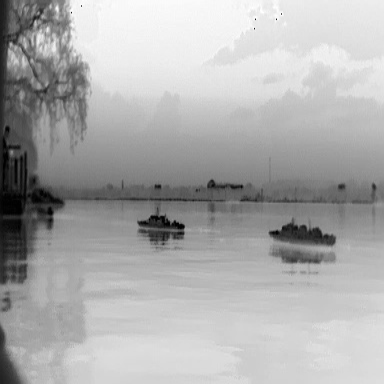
There is a liner in the infrared image.